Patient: sex M, age 94
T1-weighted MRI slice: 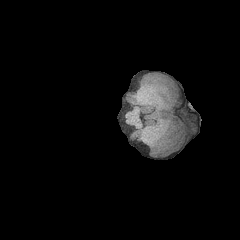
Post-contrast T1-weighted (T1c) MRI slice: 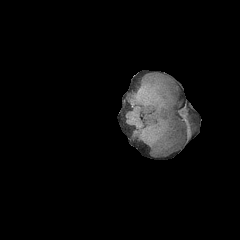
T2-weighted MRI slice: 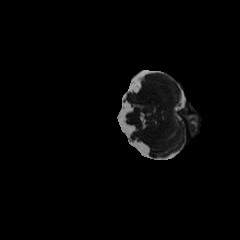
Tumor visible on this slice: no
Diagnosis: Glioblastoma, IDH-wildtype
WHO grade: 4